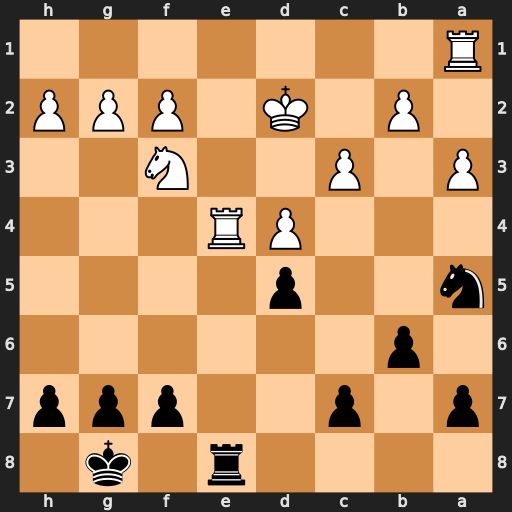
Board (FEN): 4r1k1/p1p2ppp/1p6/n2p4/3PR3/P1P2N2/1P1K1PPP/R7
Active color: b
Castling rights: -
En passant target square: -
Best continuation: Nb3+ Kd1 dxe4